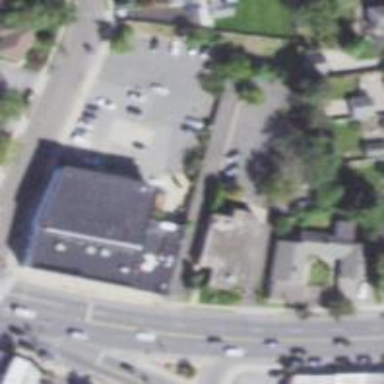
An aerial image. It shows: Retail building.